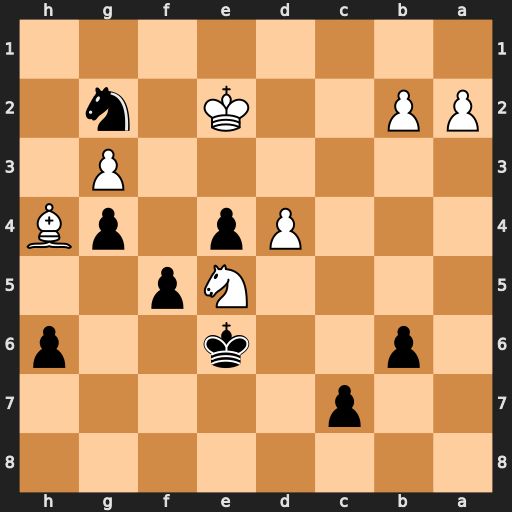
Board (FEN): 8/2p5/1p2k2p/4Np2/3Pp1pB/6P1/PP2K1n1/8
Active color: b
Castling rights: -
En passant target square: -
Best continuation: Nxh4 gxh4 c5 Ke3 Kd5 dxc5 Kxe5